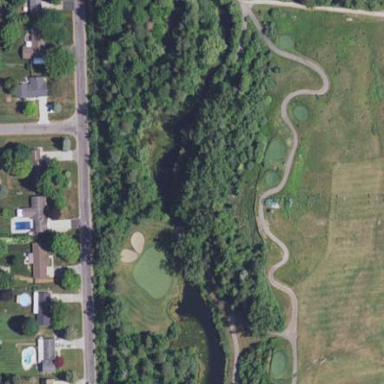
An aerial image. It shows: Picturesque scene of golf course with lateral water hazard.